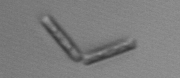
Label: Thalassionema